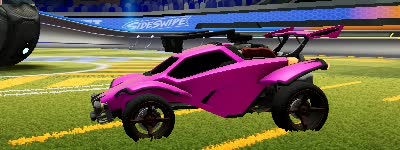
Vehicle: octane